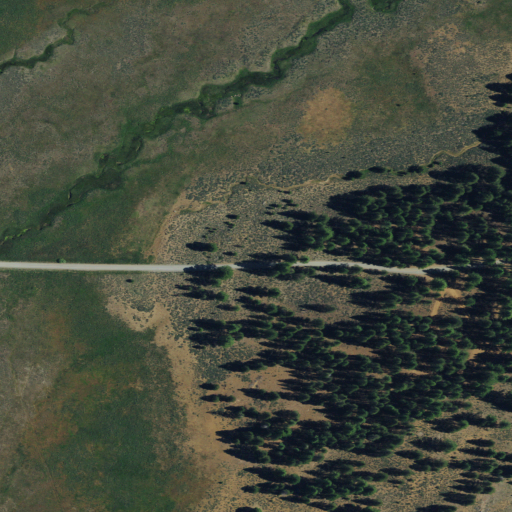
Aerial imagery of plain(s) in California named Kyburz Flat containing shrub, evergreen forest, and open development